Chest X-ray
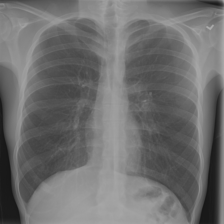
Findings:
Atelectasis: negative
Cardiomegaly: negative
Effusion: negative
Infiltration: negative
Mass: negative
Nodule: negative
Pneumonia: negative
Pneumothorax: negative
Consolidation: negative
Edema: negative
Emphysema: negative
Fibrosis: negative
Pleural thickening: negative
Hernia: negative